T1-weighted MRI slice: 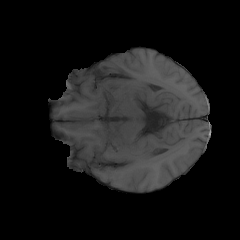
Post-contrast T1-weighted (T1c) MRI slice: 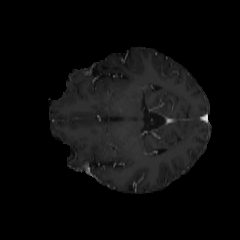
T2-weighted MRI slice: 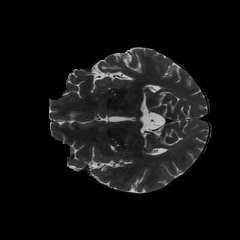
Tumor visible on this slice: no